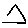
Label: triangle